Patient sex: M
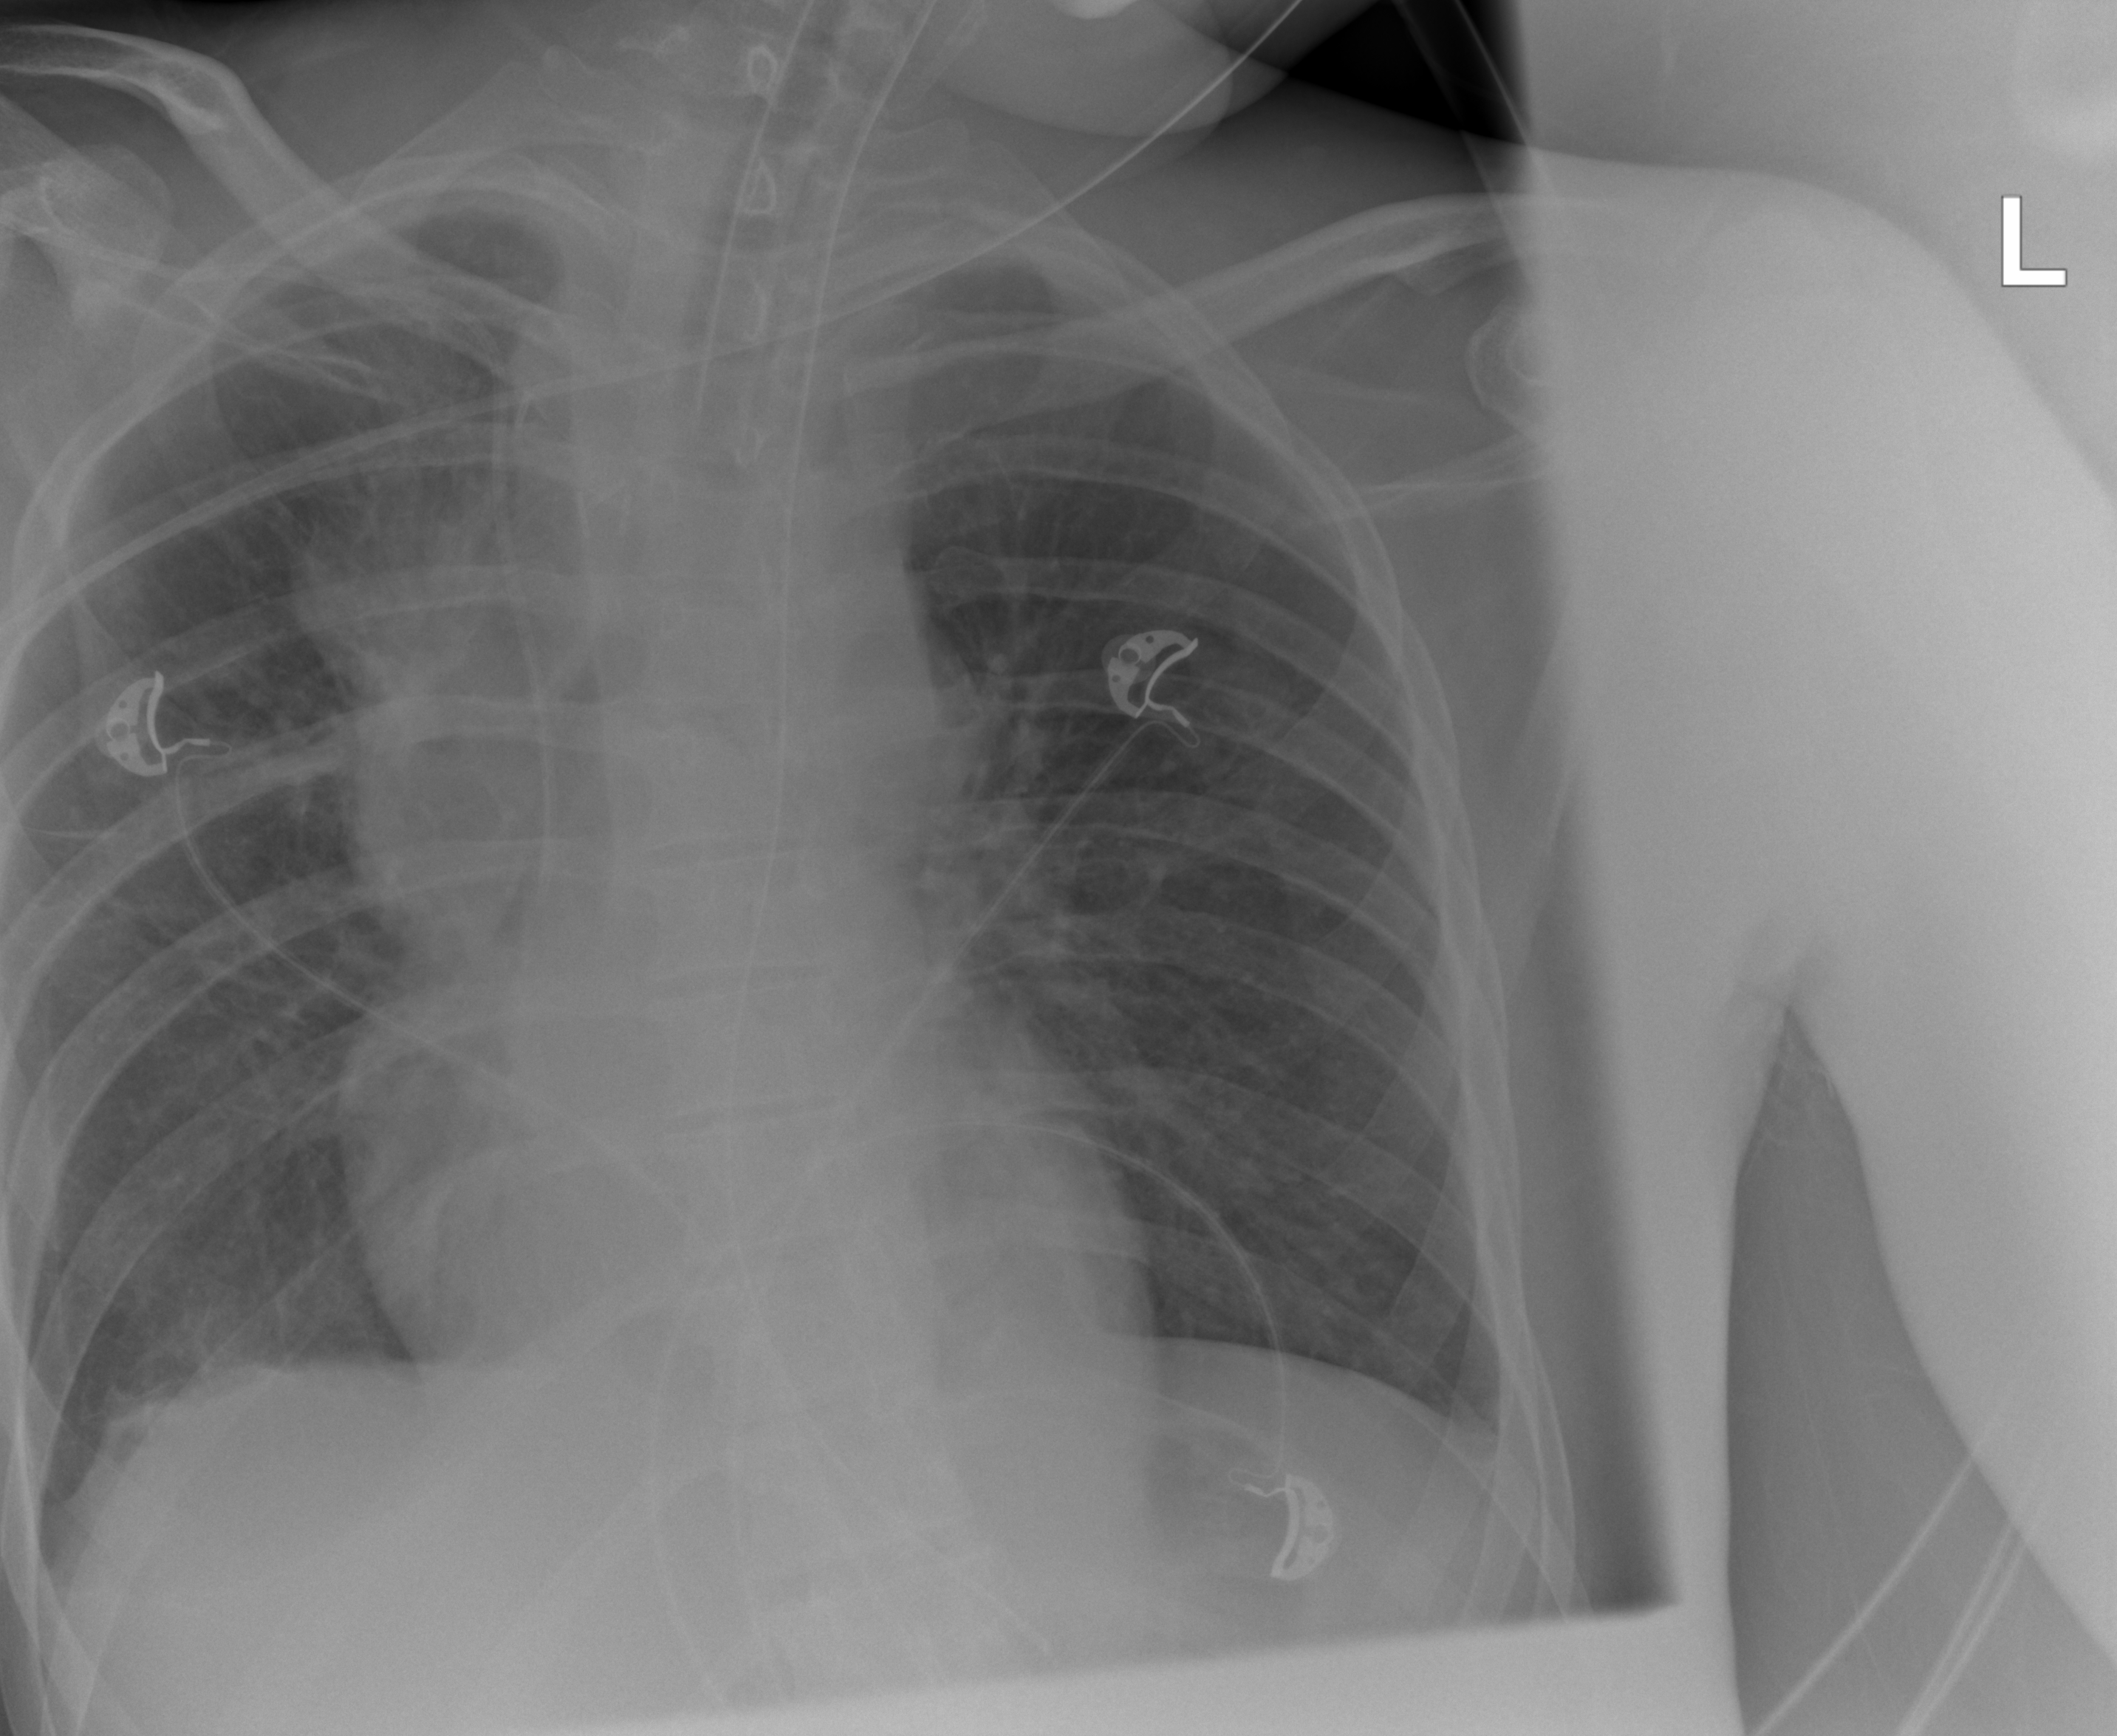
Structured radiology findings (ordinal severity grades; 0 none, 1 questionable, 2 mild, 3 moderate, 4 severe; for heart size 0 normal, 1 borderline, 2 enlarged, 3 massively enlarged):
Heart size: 1
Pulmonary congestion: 0
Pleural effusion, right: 1
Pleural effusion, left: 0
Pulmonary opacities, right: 0
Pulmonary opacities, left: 0
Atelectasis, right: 0
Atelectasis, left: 0